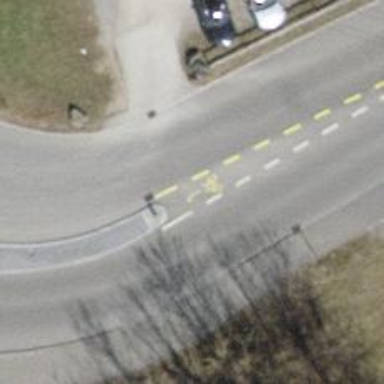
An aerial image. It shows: Left sidewalk along asphalt tertiary road.